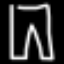
Label: pants